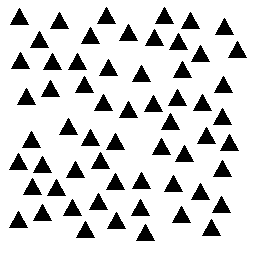
Squares: 0
Triangles: 60
Stars: 0
Total shapes: 60